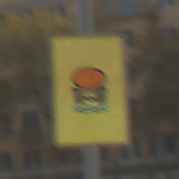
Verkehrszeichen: FahrzeugeMitWassergefaehrdenderLadungOhnePfeilsymbol
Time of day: MorningAfternoon
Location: Outdoor (Suburban)
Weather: PartlyCloudy
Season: NotSpecified
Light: Natural